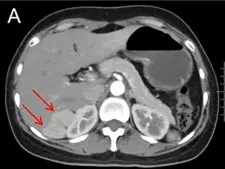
Preoperative contrast-enhanced CT showed a nodular and significantly enhanced lesion located in the right lobe of the liver during the arterial phase.
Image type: radiology (ct)